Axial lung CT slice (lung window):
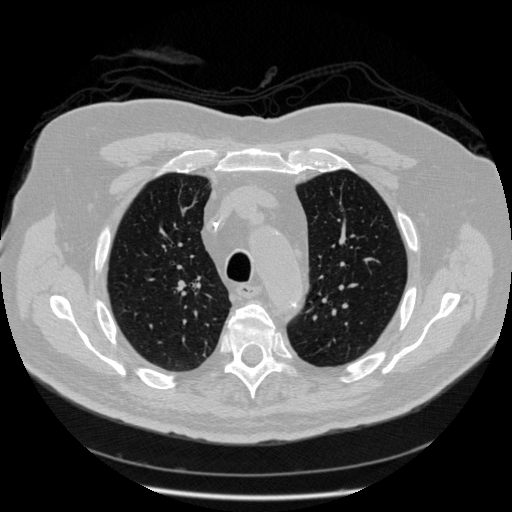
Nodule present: no